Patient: sex F, age 57
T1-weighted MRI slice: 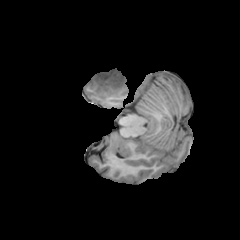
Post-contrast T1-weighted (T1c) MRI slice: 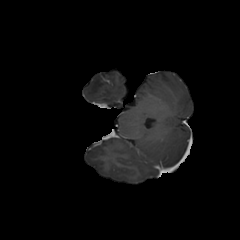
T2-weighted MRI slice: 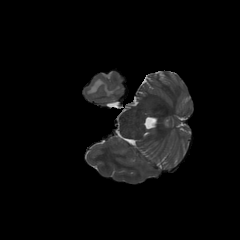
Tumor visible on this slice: yes
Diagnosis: Glioblastoma, IDH-wildtype
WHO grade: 4